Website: ulta-beauty
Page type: customer-info-address
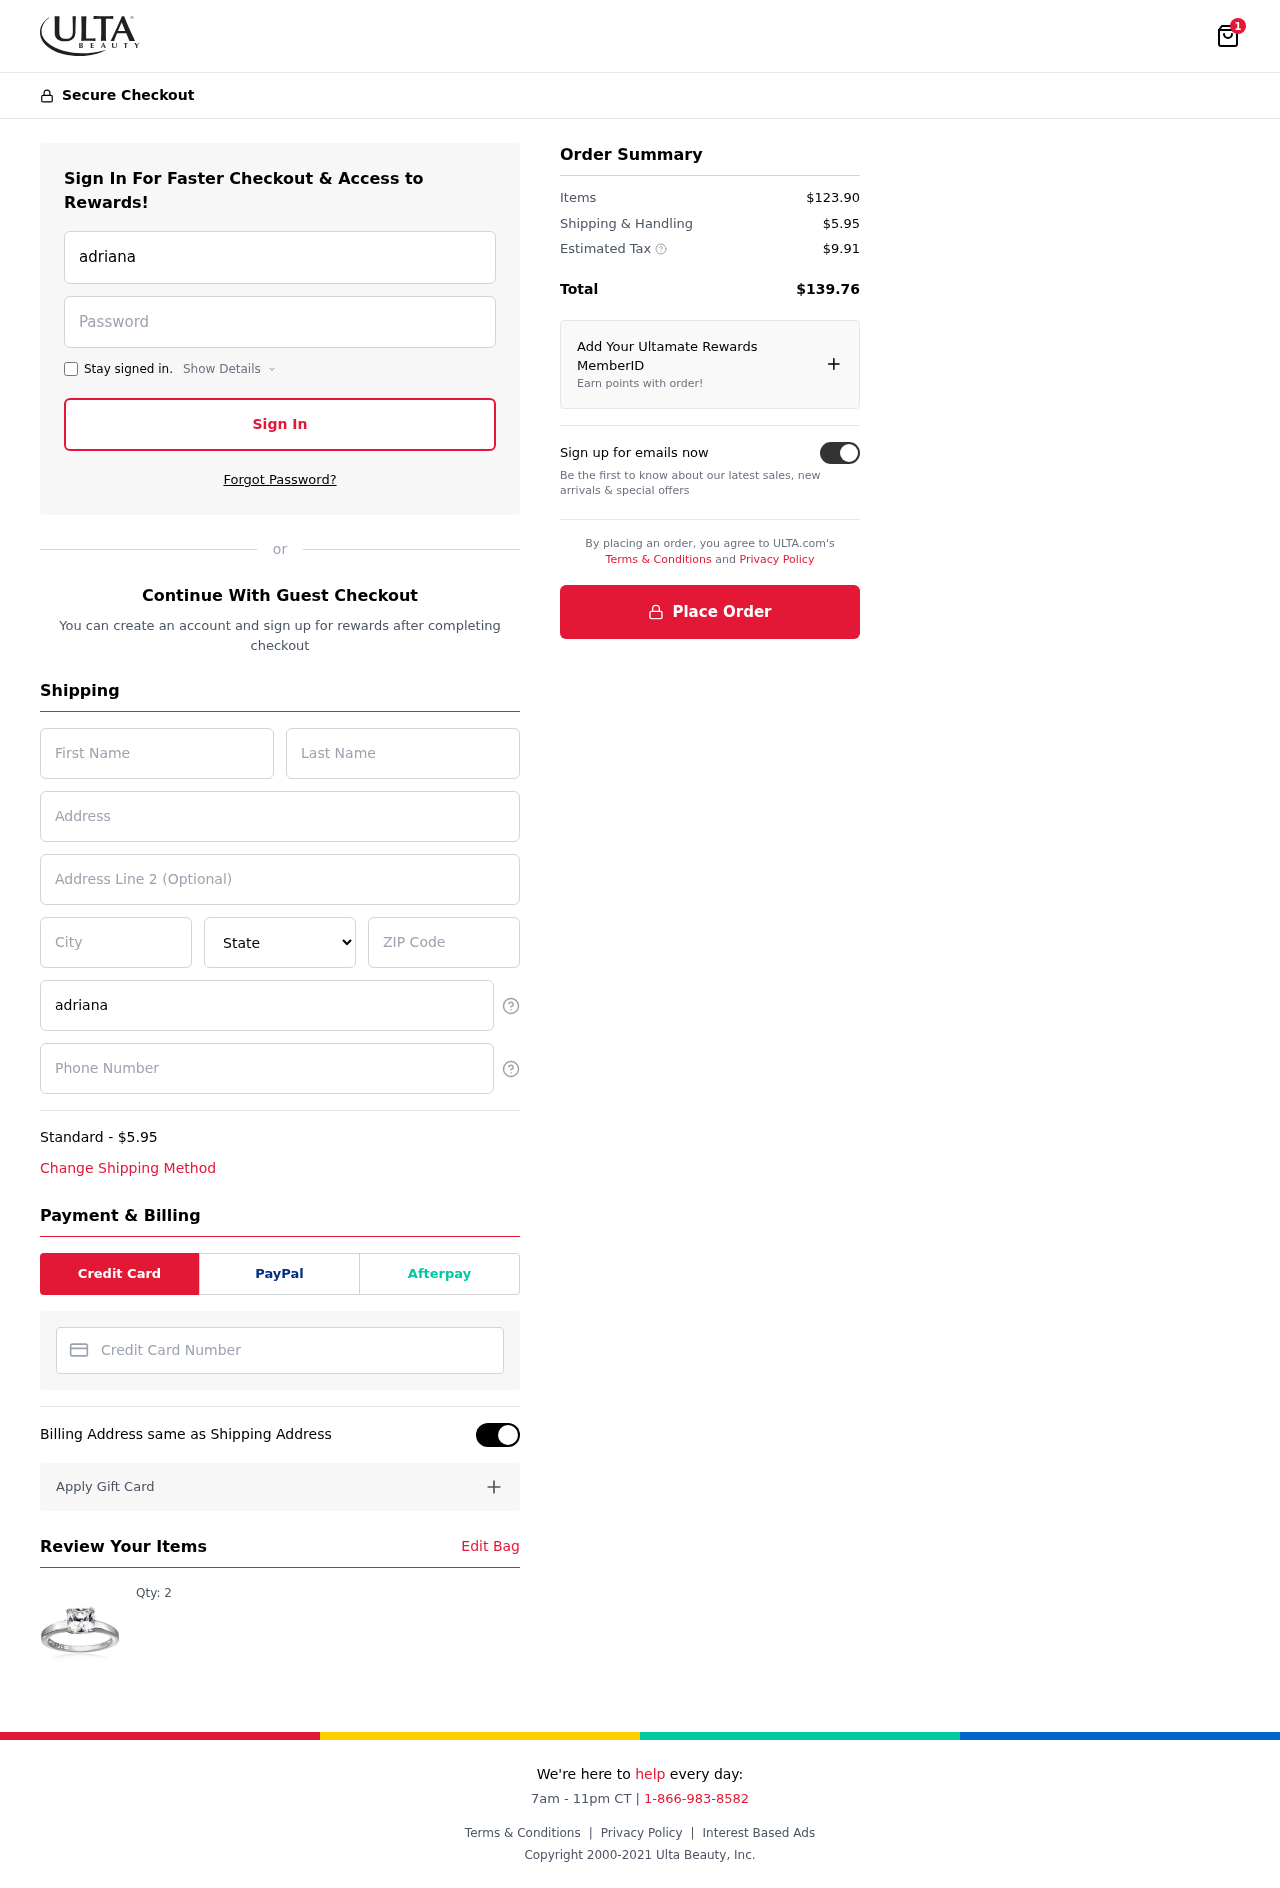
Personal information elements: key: PII_CARD_NUMBER
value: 2283 6262 2331 5728
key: PII_CITY
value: Walkerland
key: PII_EMAIL
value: adriana_wheeler@yahoo.com
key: PII_FIRSTNAME
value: Adriana
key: PII_LASTNAME
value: Wheeler
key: PII_PHONE
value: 5384971424
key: PII_POSTCODE
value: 14299
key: PII_STATE
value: Nebraska
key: PII_STREET
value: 4978 Myers Divide Apt. 356
Product elements: key: PRODUCT1_QUANTITY
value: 2
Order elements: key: ORDER_NUM_ITEMS
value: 1
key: ORDER_SHIPPING_COST
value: $5.95
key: ORDER_ITEMS_TOTAL
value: $123.90
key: ORDER_SHIPPING_COST2
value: $5.95
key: ORDER_TAX
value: $9.91
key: ORDER_TOTAL
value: $139.76